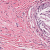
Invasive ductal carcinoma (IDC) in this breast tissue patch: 0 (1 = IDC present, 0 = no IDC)